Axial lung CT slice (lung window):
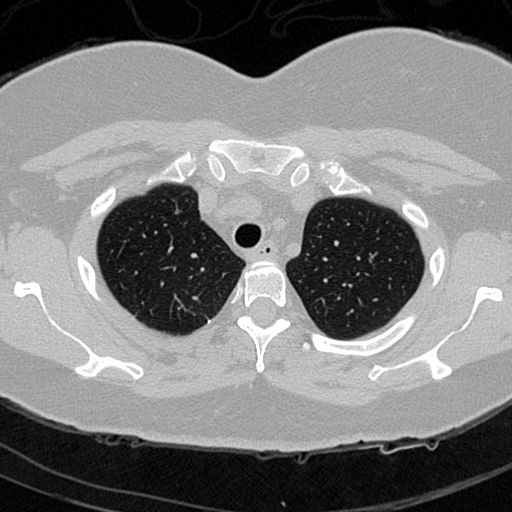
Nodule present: no